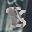
Label: 8